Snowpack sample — Snodgrass Mountain, Crested Butte, Colorado (2/4/25, 12:06 PM MST)
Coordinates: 38.923, -106.968
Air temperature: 35 °F
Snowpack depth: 80 cm
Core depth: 60 cm
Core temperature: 32 °F
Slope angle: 14°, slope face: 78°
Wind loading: low
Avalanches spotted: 0
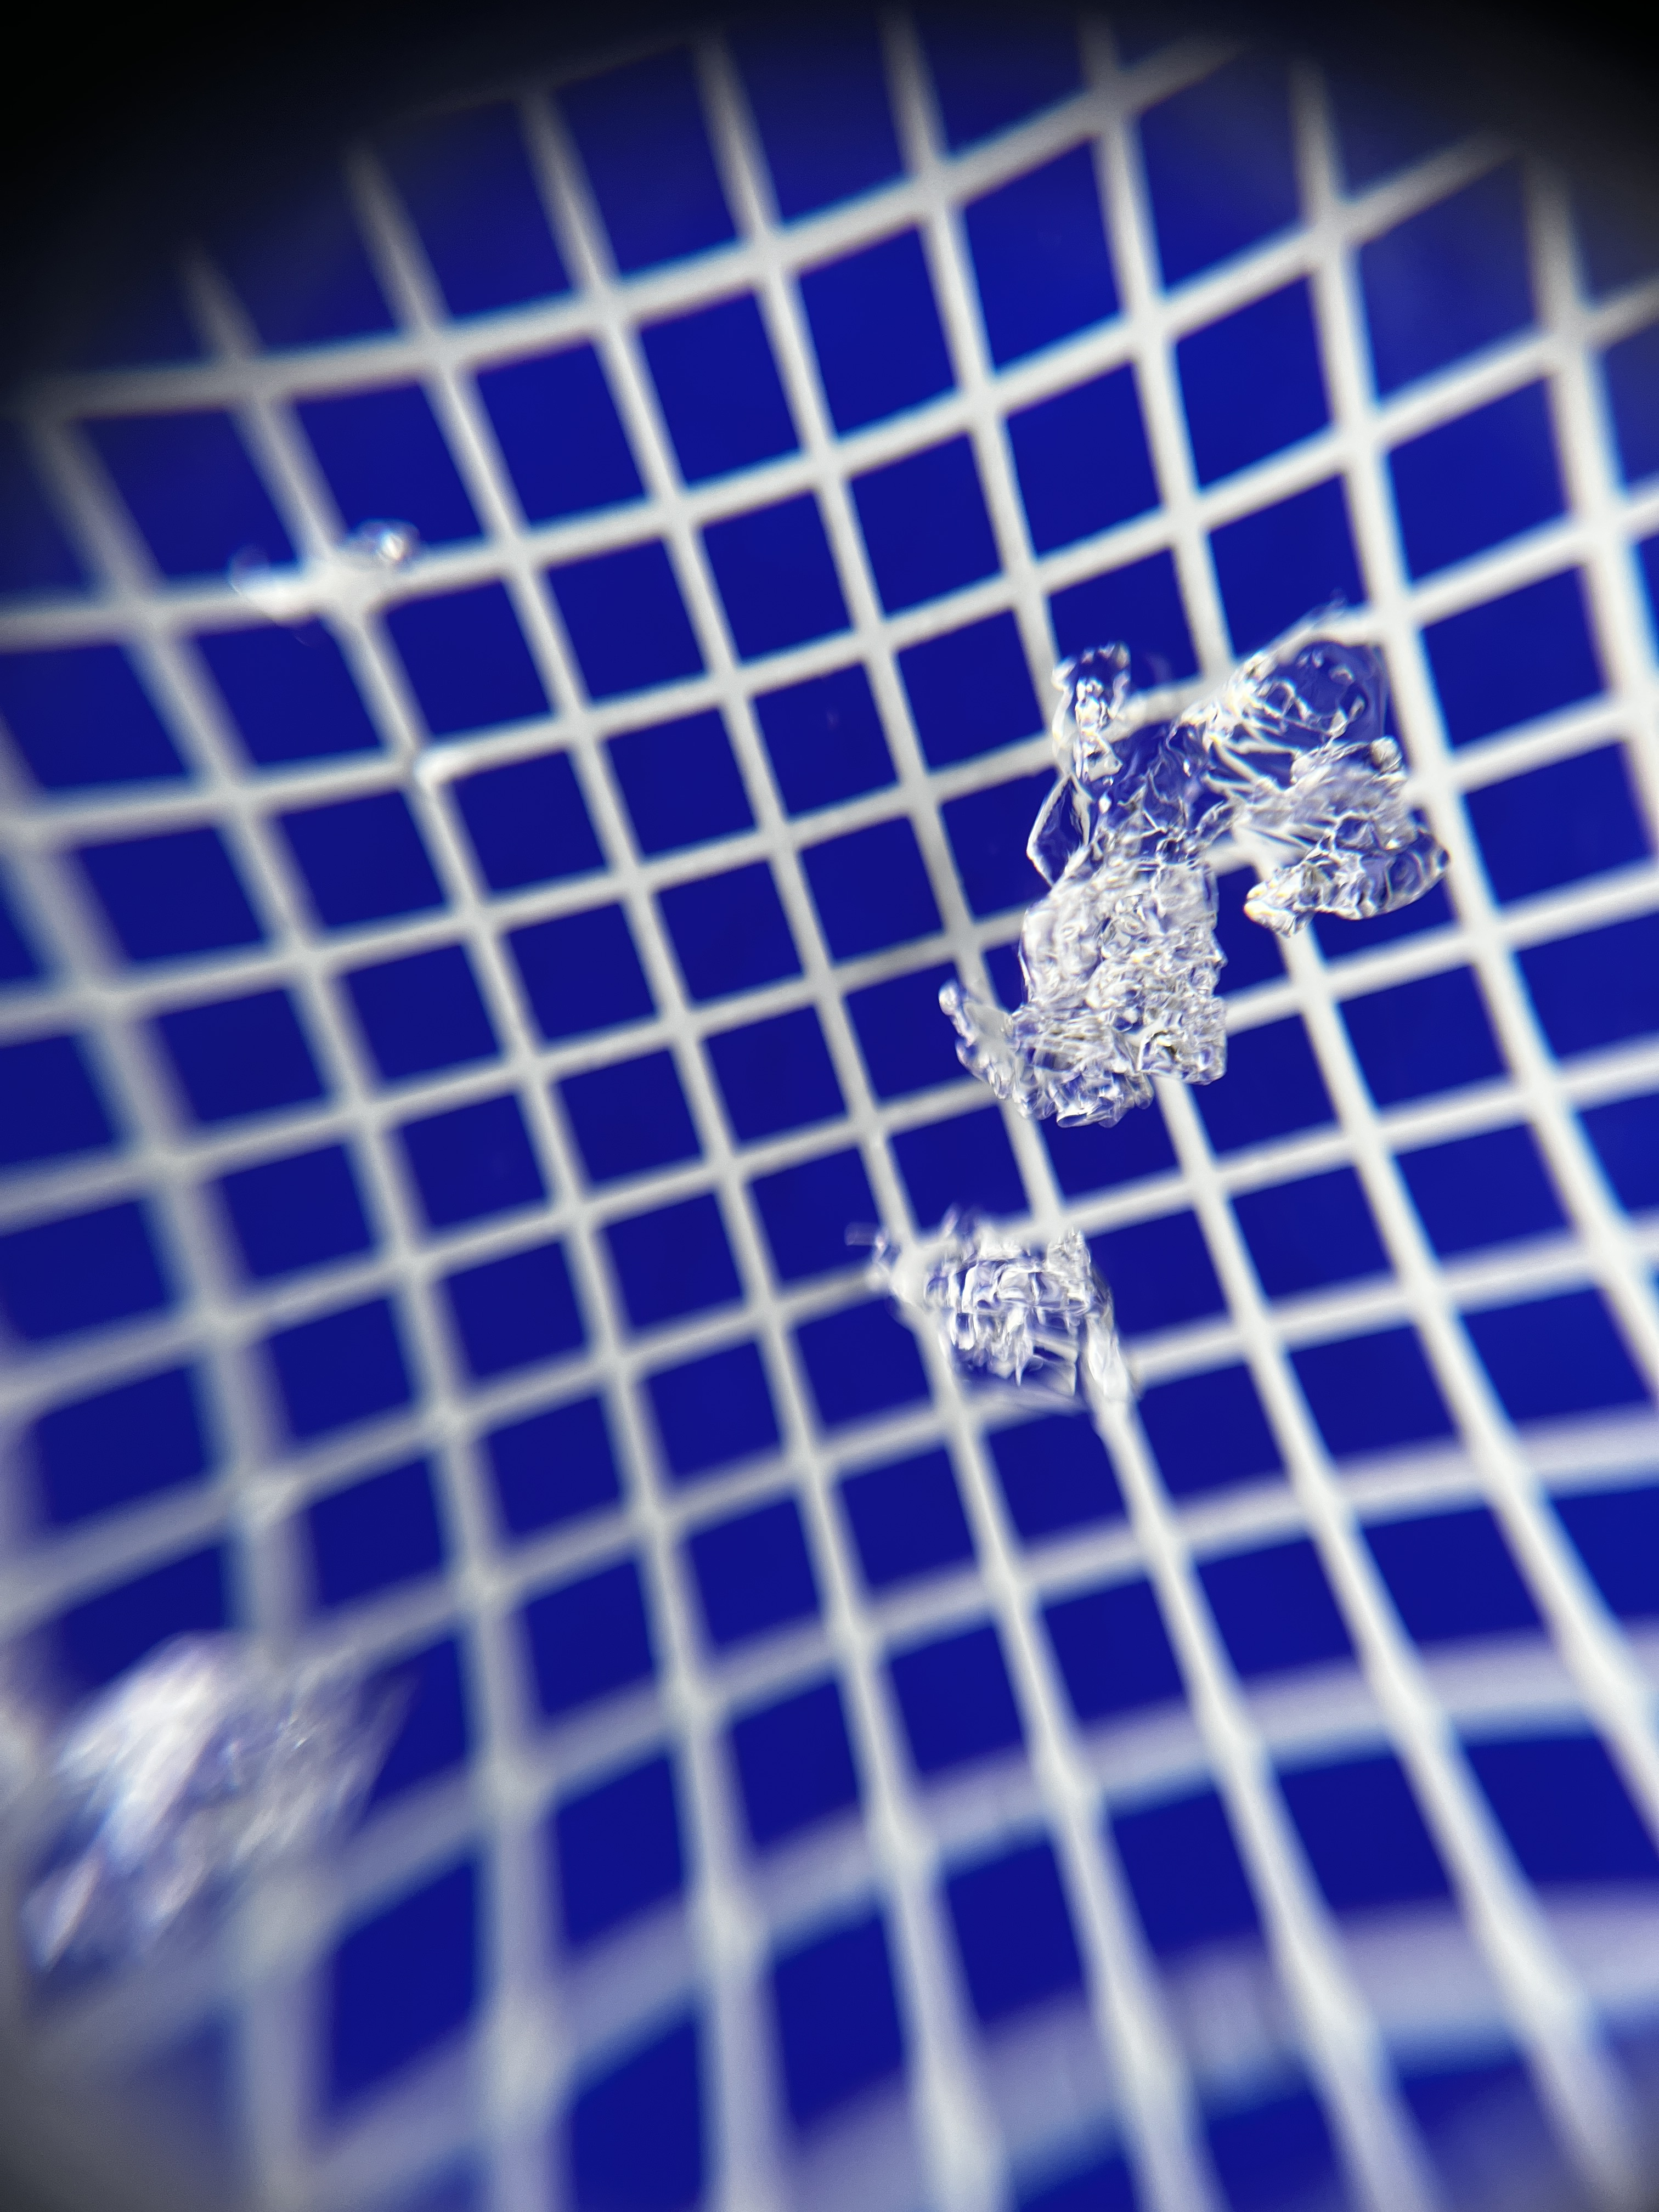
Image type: magnified_profile
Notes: No avalanches nearby, unusually warm weather for the last month reported by residents, Collected 25 yards from treeline